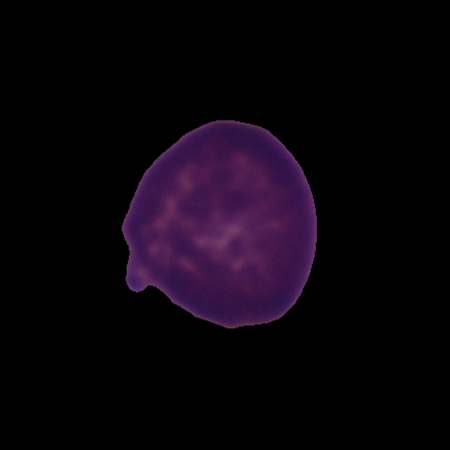
Label: cancer